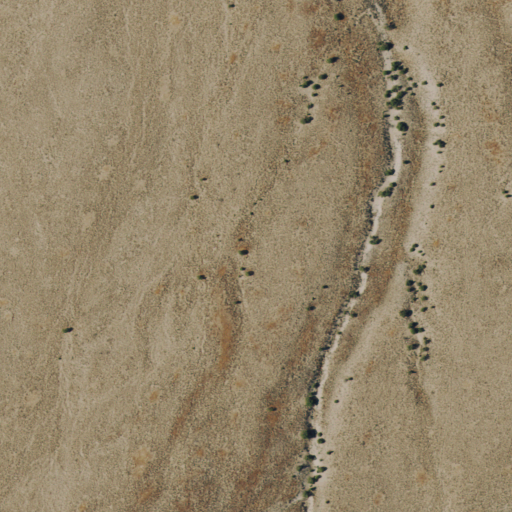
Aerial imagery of depression(s) in Nevada named White Cloud Basin containing only shrub